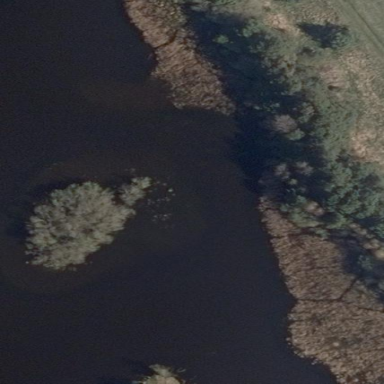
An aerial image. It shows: Islet surrounded by forest.